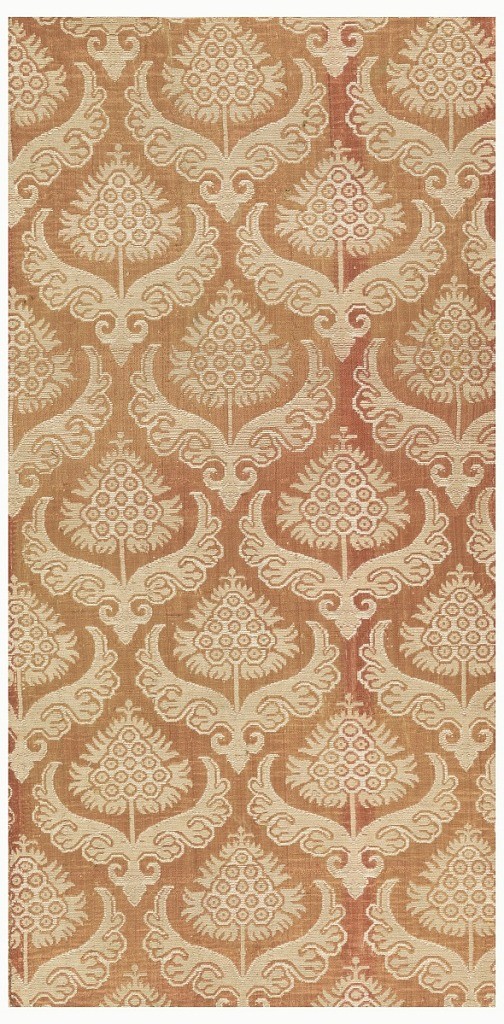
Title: Fragment
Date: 17th century
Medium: silk, linen, cotton Technique: two integrated fabric structures, plain wave and plain weave
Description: Curving leaves and pomegranites in off set arrangement in pink, tan and white